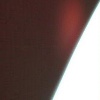
Label: sunburn